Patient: sex F, age 58
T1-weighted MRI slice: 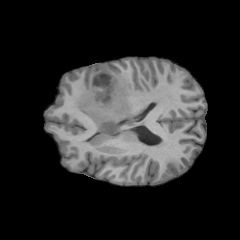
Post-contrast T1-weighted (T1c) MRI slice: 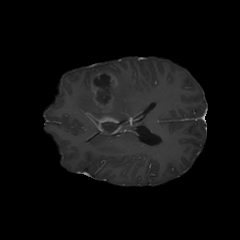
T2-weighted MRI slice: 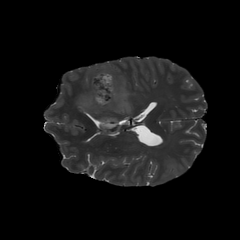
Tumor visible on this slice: yes
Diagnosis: Glioblastoma, IDH-wildtype
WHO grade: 4